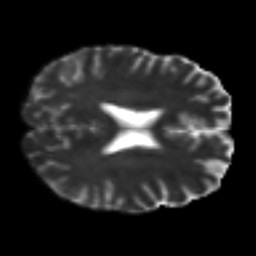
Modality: T2w
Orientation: axial
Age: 42
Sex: female
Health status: healthy
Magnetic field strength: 3 T
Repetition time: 8.4 s
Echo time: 0.0926 s